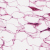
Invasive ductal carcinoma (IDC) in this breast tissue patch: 0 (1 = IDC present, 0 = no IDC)